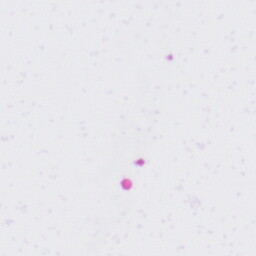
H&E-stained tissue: Liver